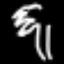
Label: palm tree